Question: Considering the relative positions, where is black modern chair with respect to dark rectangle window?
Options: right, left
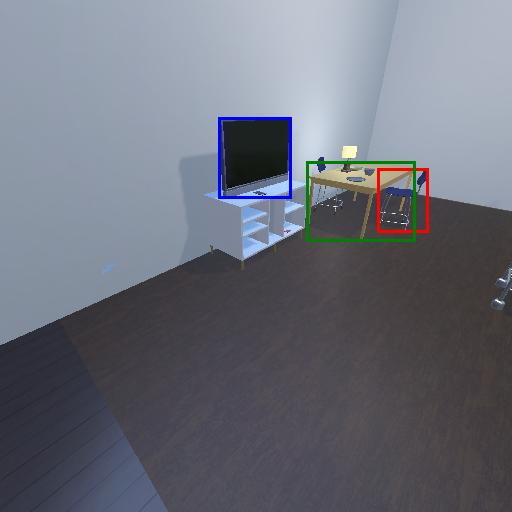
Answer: right